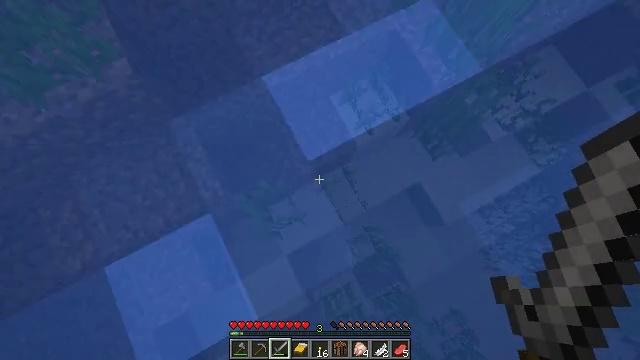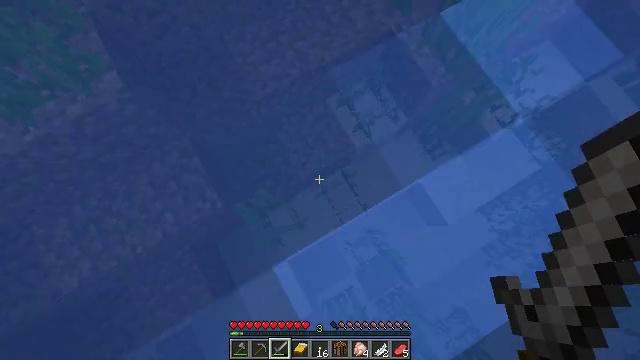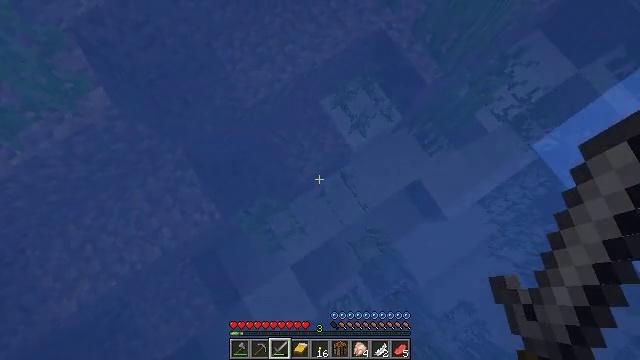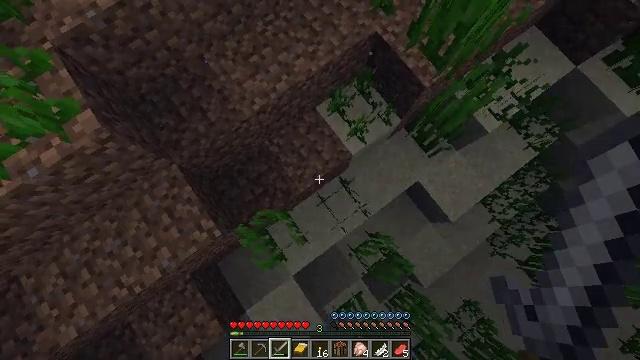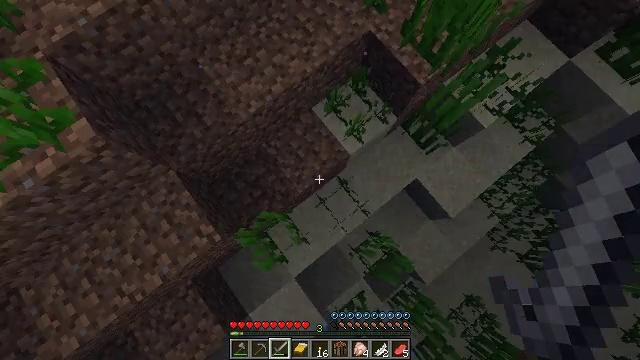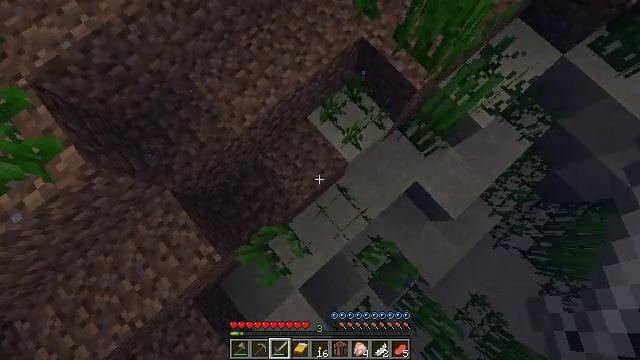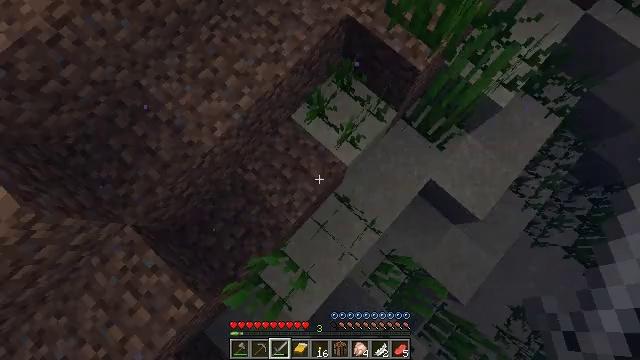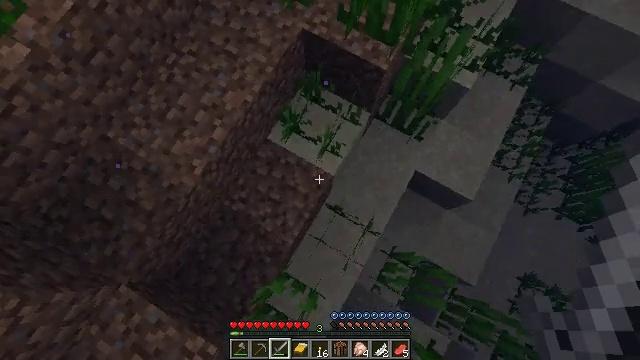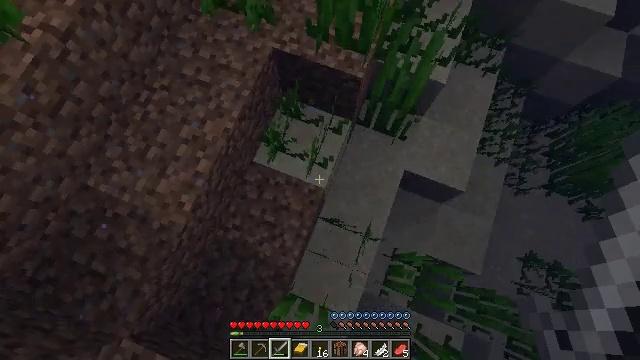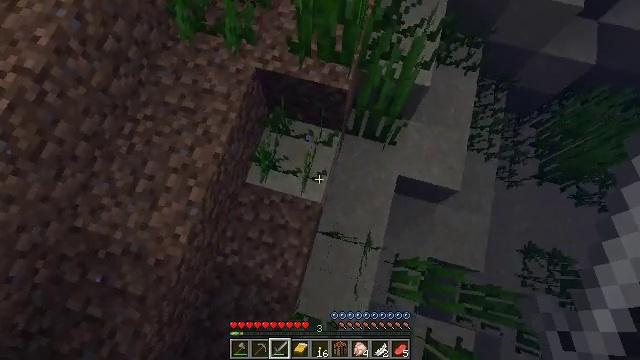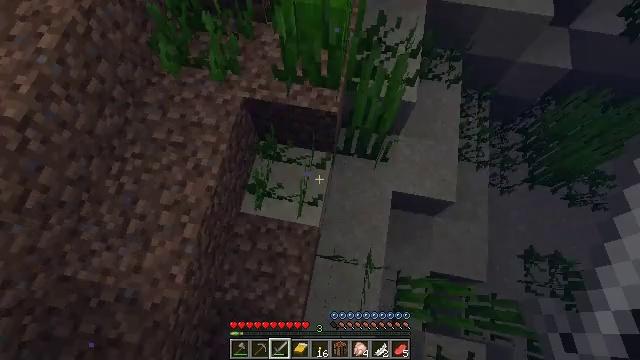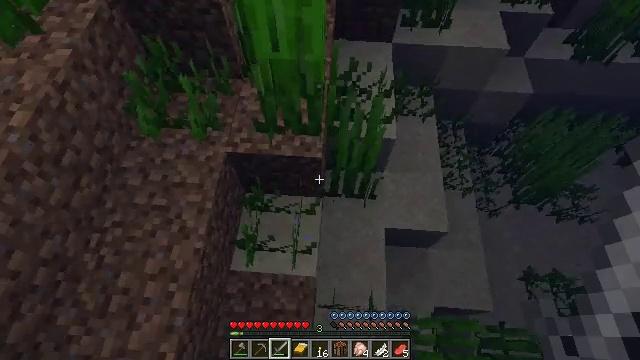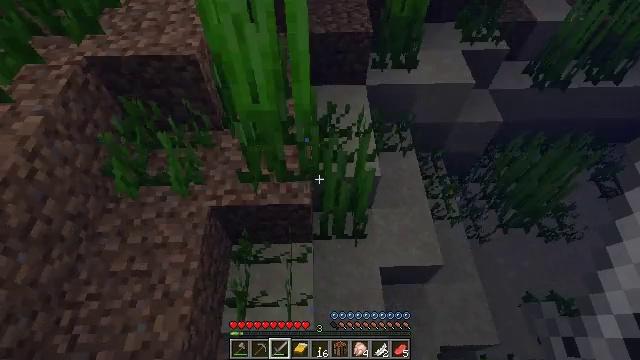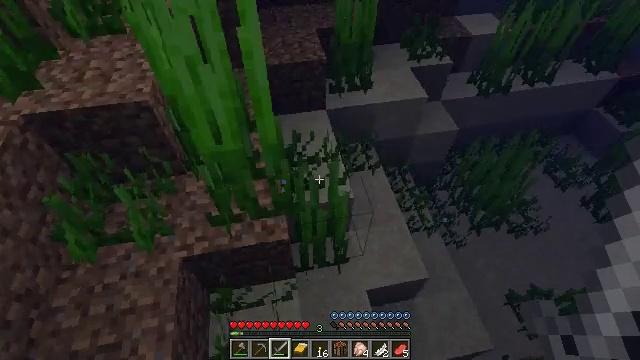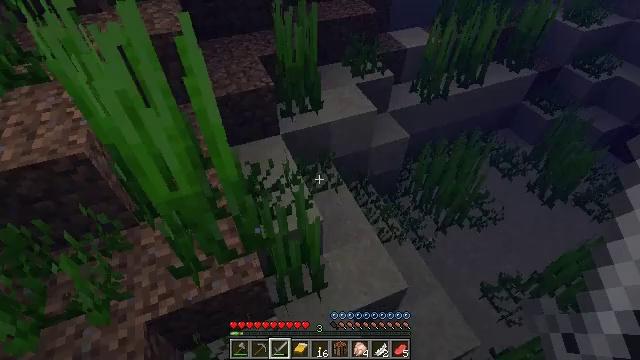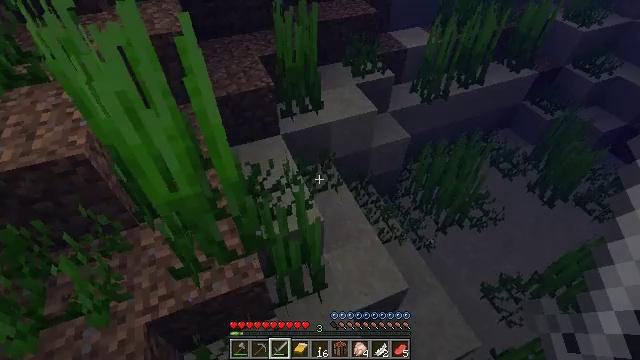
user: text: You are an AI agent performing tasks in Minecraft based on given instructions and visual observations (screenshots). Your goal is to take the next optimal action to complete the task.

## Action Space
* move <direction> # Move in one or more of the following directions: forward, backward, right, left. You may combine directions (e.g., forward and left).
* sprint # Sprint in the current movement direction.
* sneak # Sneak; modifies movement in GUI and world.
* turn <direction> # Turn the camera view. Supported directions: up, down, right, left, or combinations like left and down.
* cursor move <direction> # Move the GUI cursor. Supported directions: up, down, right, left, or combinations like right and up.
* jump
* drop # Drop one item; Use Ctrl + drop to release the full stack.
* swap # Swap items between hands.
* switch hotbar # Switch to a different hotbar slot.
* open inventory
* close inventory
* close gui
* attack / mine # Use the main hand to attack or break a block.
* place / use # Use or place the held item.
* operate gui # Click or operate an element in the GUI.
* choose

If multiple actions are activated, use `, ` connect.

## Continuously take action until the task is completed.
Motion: motion action
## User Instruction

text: Hunt a chicken.
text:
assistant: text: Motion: move forward, turn right
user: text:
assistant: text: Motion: move forward, turn right
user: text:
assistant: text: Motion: move forward, turn right
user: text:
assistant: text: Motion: move forward, turn right
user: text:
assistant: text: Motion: move forward, turn right
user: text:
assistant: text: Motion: move forward, turn right and up
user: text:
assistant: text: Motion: move forward, turn right and up
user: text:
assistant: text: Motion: move forward, turn right and up
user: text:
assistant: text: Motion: move forward, turn right and up
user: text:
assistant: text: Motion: move forward, turn right and up
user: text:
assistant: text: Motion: move forward, turn right and up
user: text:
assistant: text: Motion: move forward, turn right and up
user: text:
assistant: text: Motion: move forward, turn right and up
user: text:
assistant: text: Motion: move forward, turn right and up
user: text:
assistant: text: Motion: move forward
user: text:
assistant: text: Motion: move forward
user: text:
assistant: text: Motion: move forward
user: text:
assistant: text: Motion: move forward
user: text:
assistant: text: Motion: move forward
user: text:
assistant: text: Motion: move forward
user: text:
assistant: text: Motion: move forward and move right
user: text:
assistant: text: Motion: move forward and move right
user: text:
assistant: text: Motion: move forward and move right
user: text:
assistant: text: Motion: move forward and move right
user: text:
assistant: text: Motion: move forward and move right
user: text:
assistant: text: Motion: move forward and move right
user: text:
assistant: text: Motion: move forward and move right
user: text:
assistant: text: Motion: move forward and move right
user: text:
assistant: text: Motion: move forward and move right
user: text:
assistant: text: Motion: move forward and move right